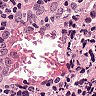
Metastatic tissue present: no